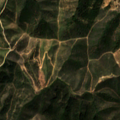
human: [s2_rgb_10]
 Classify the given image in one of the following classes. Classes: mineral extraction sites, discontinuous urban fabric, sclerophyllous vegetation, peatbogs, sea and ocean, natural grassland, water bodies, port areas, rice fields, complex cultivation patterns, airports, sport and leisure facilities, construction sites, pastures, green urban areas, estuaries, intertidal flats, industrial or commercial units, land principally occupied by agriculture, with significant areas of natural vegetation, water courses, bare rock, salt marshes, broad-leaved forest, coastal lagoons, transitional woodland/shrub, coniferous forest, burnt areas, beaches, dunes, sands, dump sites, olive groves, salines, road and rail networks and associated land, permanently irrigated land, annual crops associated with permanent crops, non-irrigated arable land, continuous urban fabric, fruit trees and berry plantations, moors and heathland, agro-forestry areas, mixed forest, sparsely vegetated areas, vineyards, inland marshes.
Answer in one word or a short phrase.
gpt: complex cultivation patterns, broad-leaved forest, sclerophyllous vegetation, transitional woodland/shrub